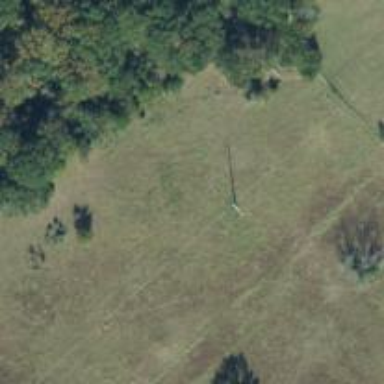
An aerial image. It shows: Power pole.